You are looking at the short-time Fourier spectrogram of a bearing's acceleration signal. Diagnose the bearing from this image, choosing from: normal, inner_race, outer_race, ball.
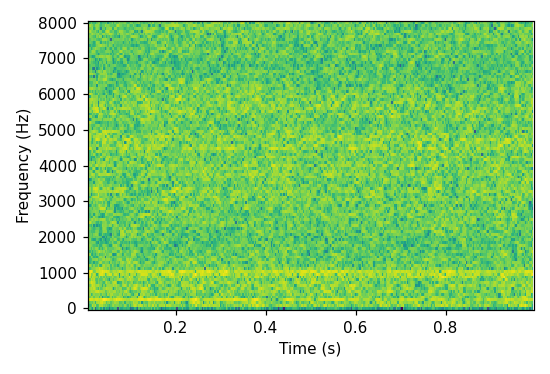
Answer: outer_race